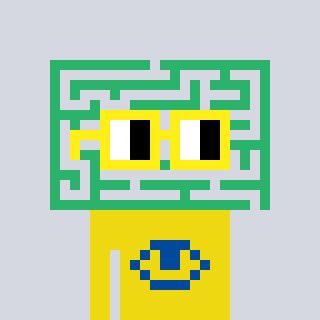
a pixel art character with square yellow glasses, a maze-shaped head and a yellow-colored body on a cool background